Interaction volume radius: 5 \u00c5
Interaction volume height: 15 \u00c5
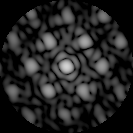
Disorder parameter: 0.3042